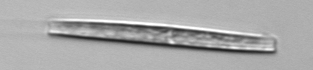
Label: pennate_Thalassionema